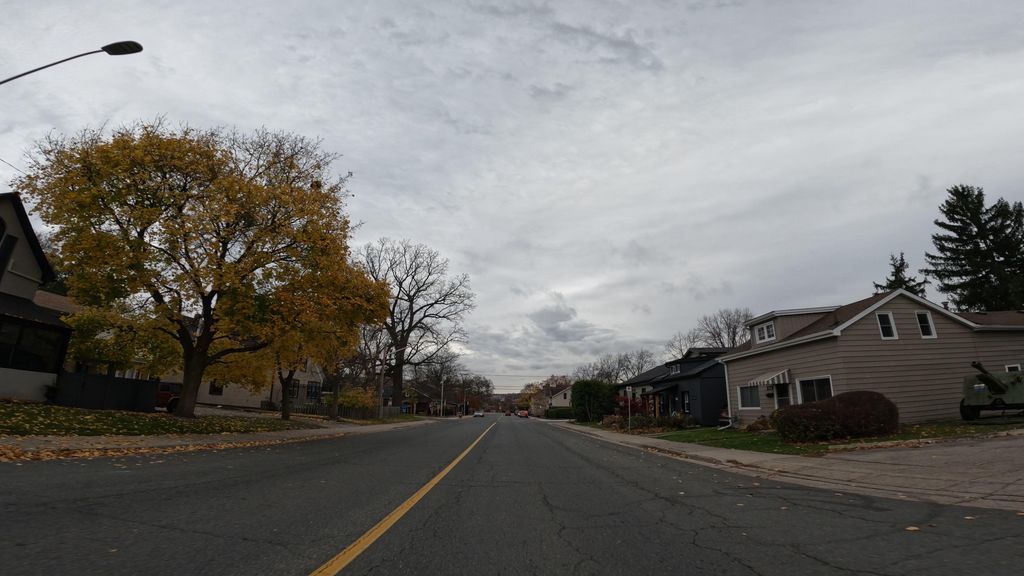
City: hamilton